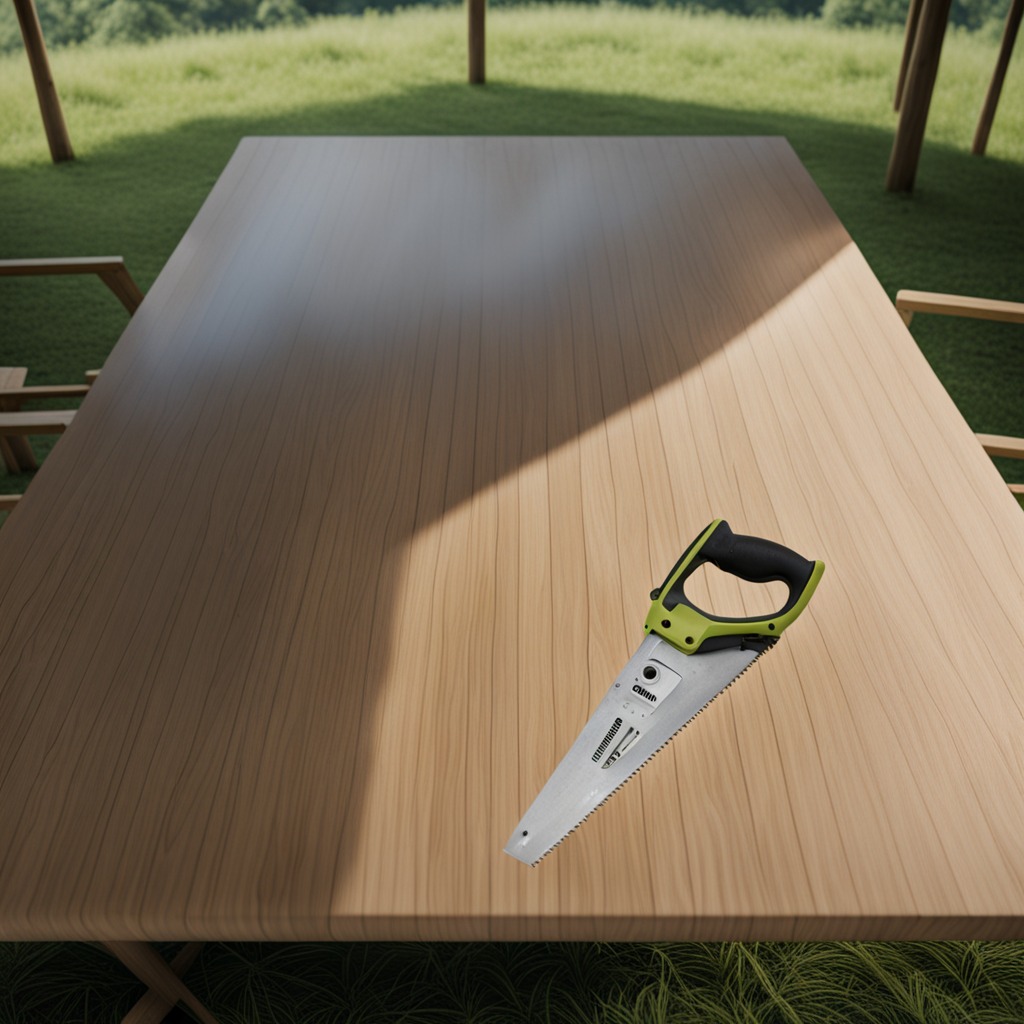
A metal saw is lying on a wooden table inside a jungle field workshop tent.